Question: I want to display a calender view summary report, where on page load I can display all the dates in the current month and a particular count for date. On mouse hover over the date another grid summary should pop up showing more details in breakage. (Look for the attached image for more details.)
Is there any asp control to do the same? I Looked at some Calendar controls from asp, but they don't tend to meet my need.
(Or else I am planning to do a customized grid view of rows and columns and link them to dates of the month and display other details.)
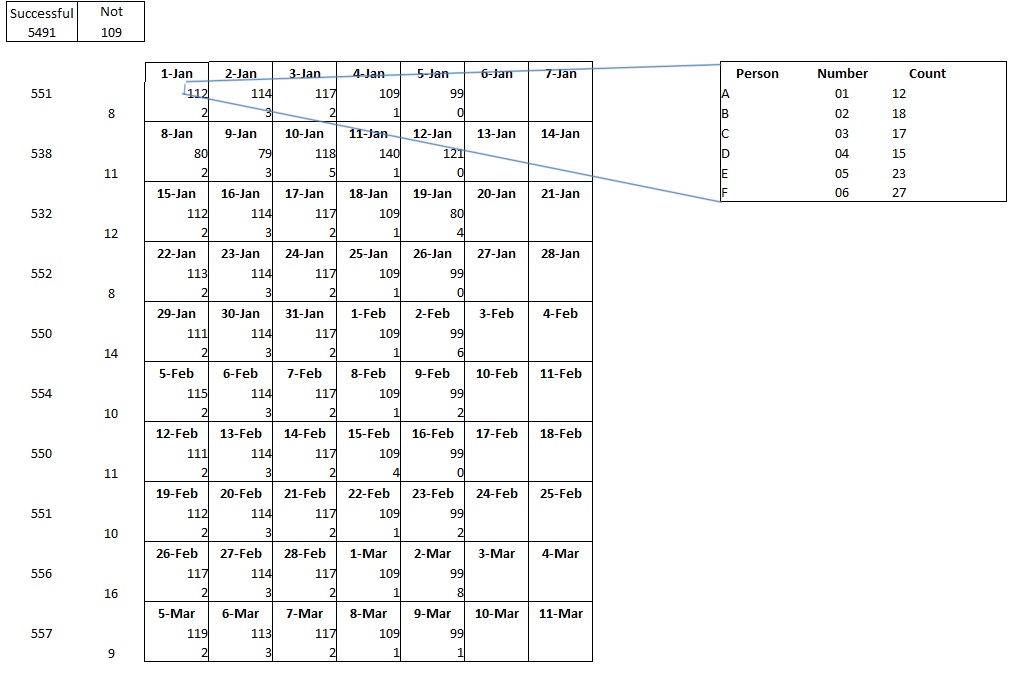
Answer: DayPilot lite is an excellent free calendar component that may do what you need and there is also a full version to buy with added features.
<URL>